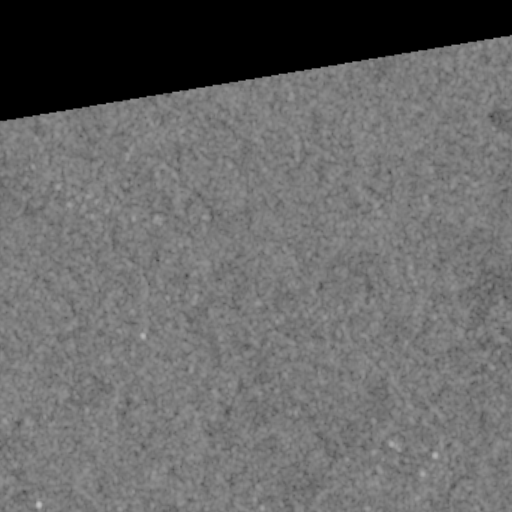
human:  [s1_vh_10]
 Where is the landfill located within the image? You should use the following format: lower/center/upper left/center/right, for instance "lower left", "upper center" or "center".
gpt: The landfill is located in the lower left of the image.
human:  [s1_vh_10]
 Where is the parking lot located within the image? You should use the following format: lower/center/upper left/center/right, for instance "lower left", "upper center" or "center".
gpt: The parking lot is located in the lower center of the image.
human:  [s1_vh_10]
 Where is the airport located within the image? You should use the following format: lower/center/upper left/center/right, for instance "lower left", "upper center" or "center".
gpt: There is no airport in the image.

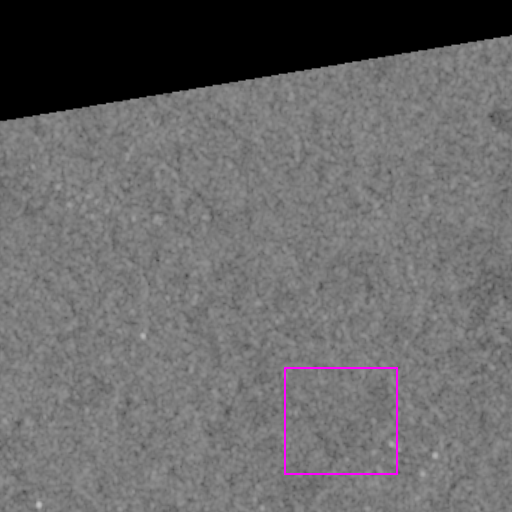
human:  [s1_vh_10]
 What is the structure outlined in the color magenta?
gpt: The structure outlined in magenta is a crop field.
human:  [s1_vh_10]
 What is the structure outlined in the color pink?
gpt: There is no pink outline.